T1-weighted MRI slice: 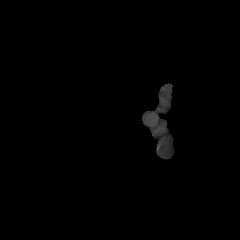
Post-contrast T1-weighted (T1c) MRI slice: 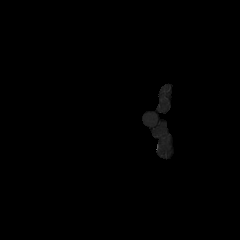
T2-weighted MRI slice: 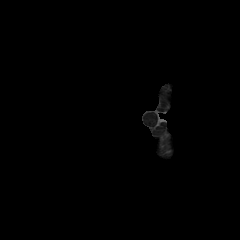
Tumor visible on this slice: no